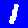
Digit: 1